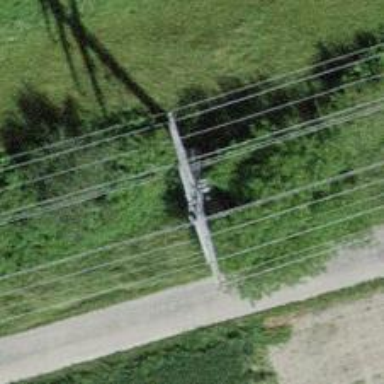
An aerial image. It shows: Power line in the image.